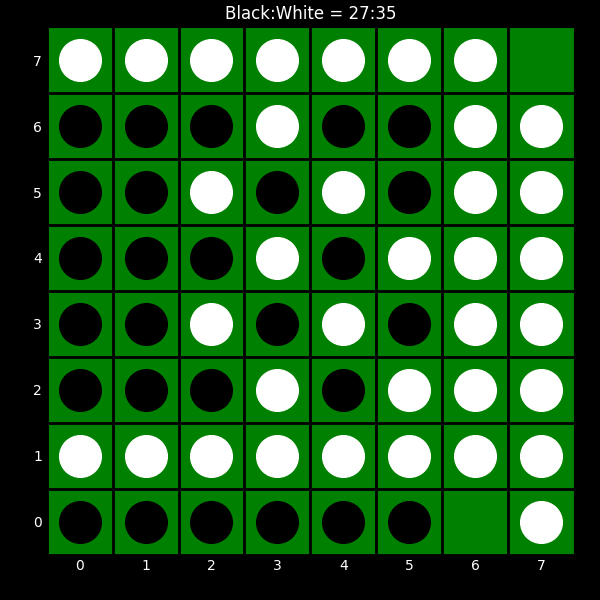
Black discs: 27
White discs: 35